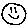
Label: smiley face